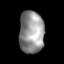
Tissue: lung
Cell type: T cells
Senescence score: 0.2225
Nuclear area (px): 1032
Mean DAPI intensity: 146.3